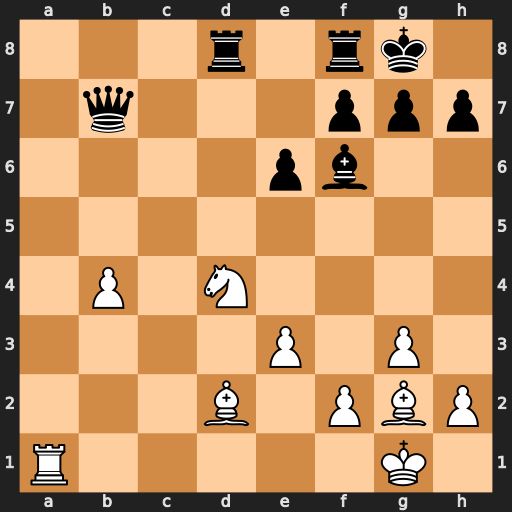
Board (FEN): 3r1rk1/1q3ppp/4pb2/8/1P1N4/4P1P1/3B1PBP/R5K1
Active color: w
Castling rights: -
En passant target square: -
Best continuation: Bxb7 Bxd4 exd4